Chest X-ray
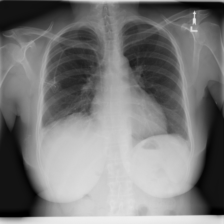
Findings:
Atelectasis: negative
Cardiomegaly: negative
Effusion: negative
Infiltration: negative
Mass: negative
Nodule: negative
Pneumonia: negative
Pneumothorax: negative
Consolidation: negative
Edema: negative
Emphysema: negative
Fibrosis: negative
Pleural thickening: negative
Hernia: negative